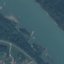
Land use / land cover class: River